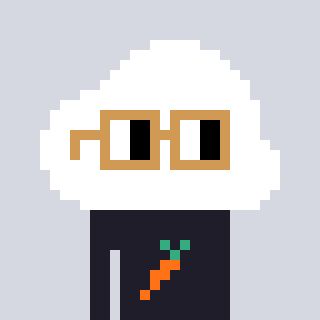
a pixel art character with square brown glasses, a cloud-shaped head and a grayscale-colored body on a cool background